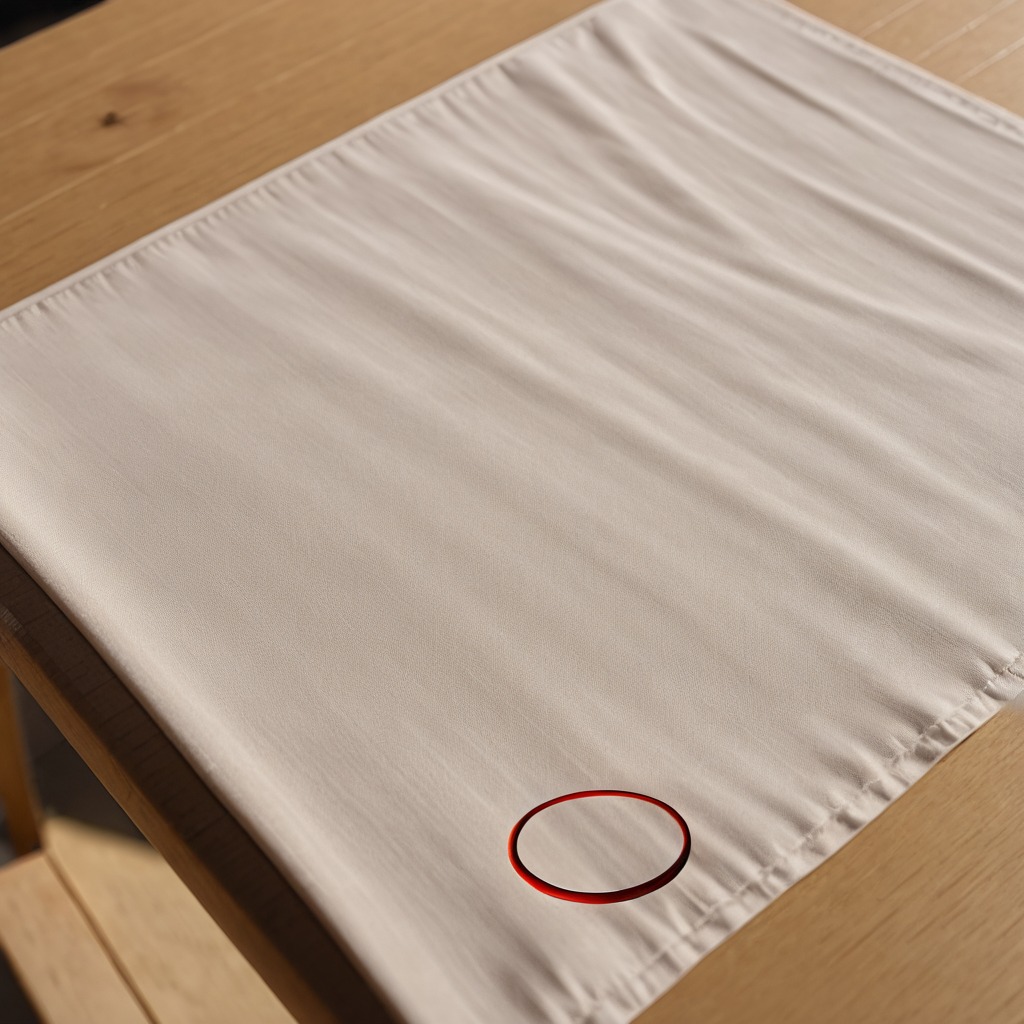
A rubber O-ring is lying on the wooden table in the outdoor workshop during daytime bright natural light soft shadows worn but beneath the cloth.